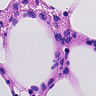
Metastatic tissue present: no